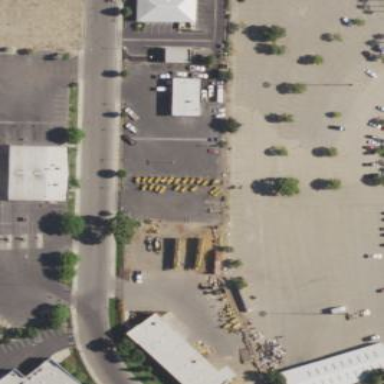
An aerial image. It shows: Commercial area with car shop.